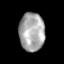
Tissue: lung
Cell type: Myeloid cells
Senescence score: 0.2403
Nuclear area (px): 954
Mean DAPI intensity: 168.21